Fundus camera: zeiss
Shooting center: fovea
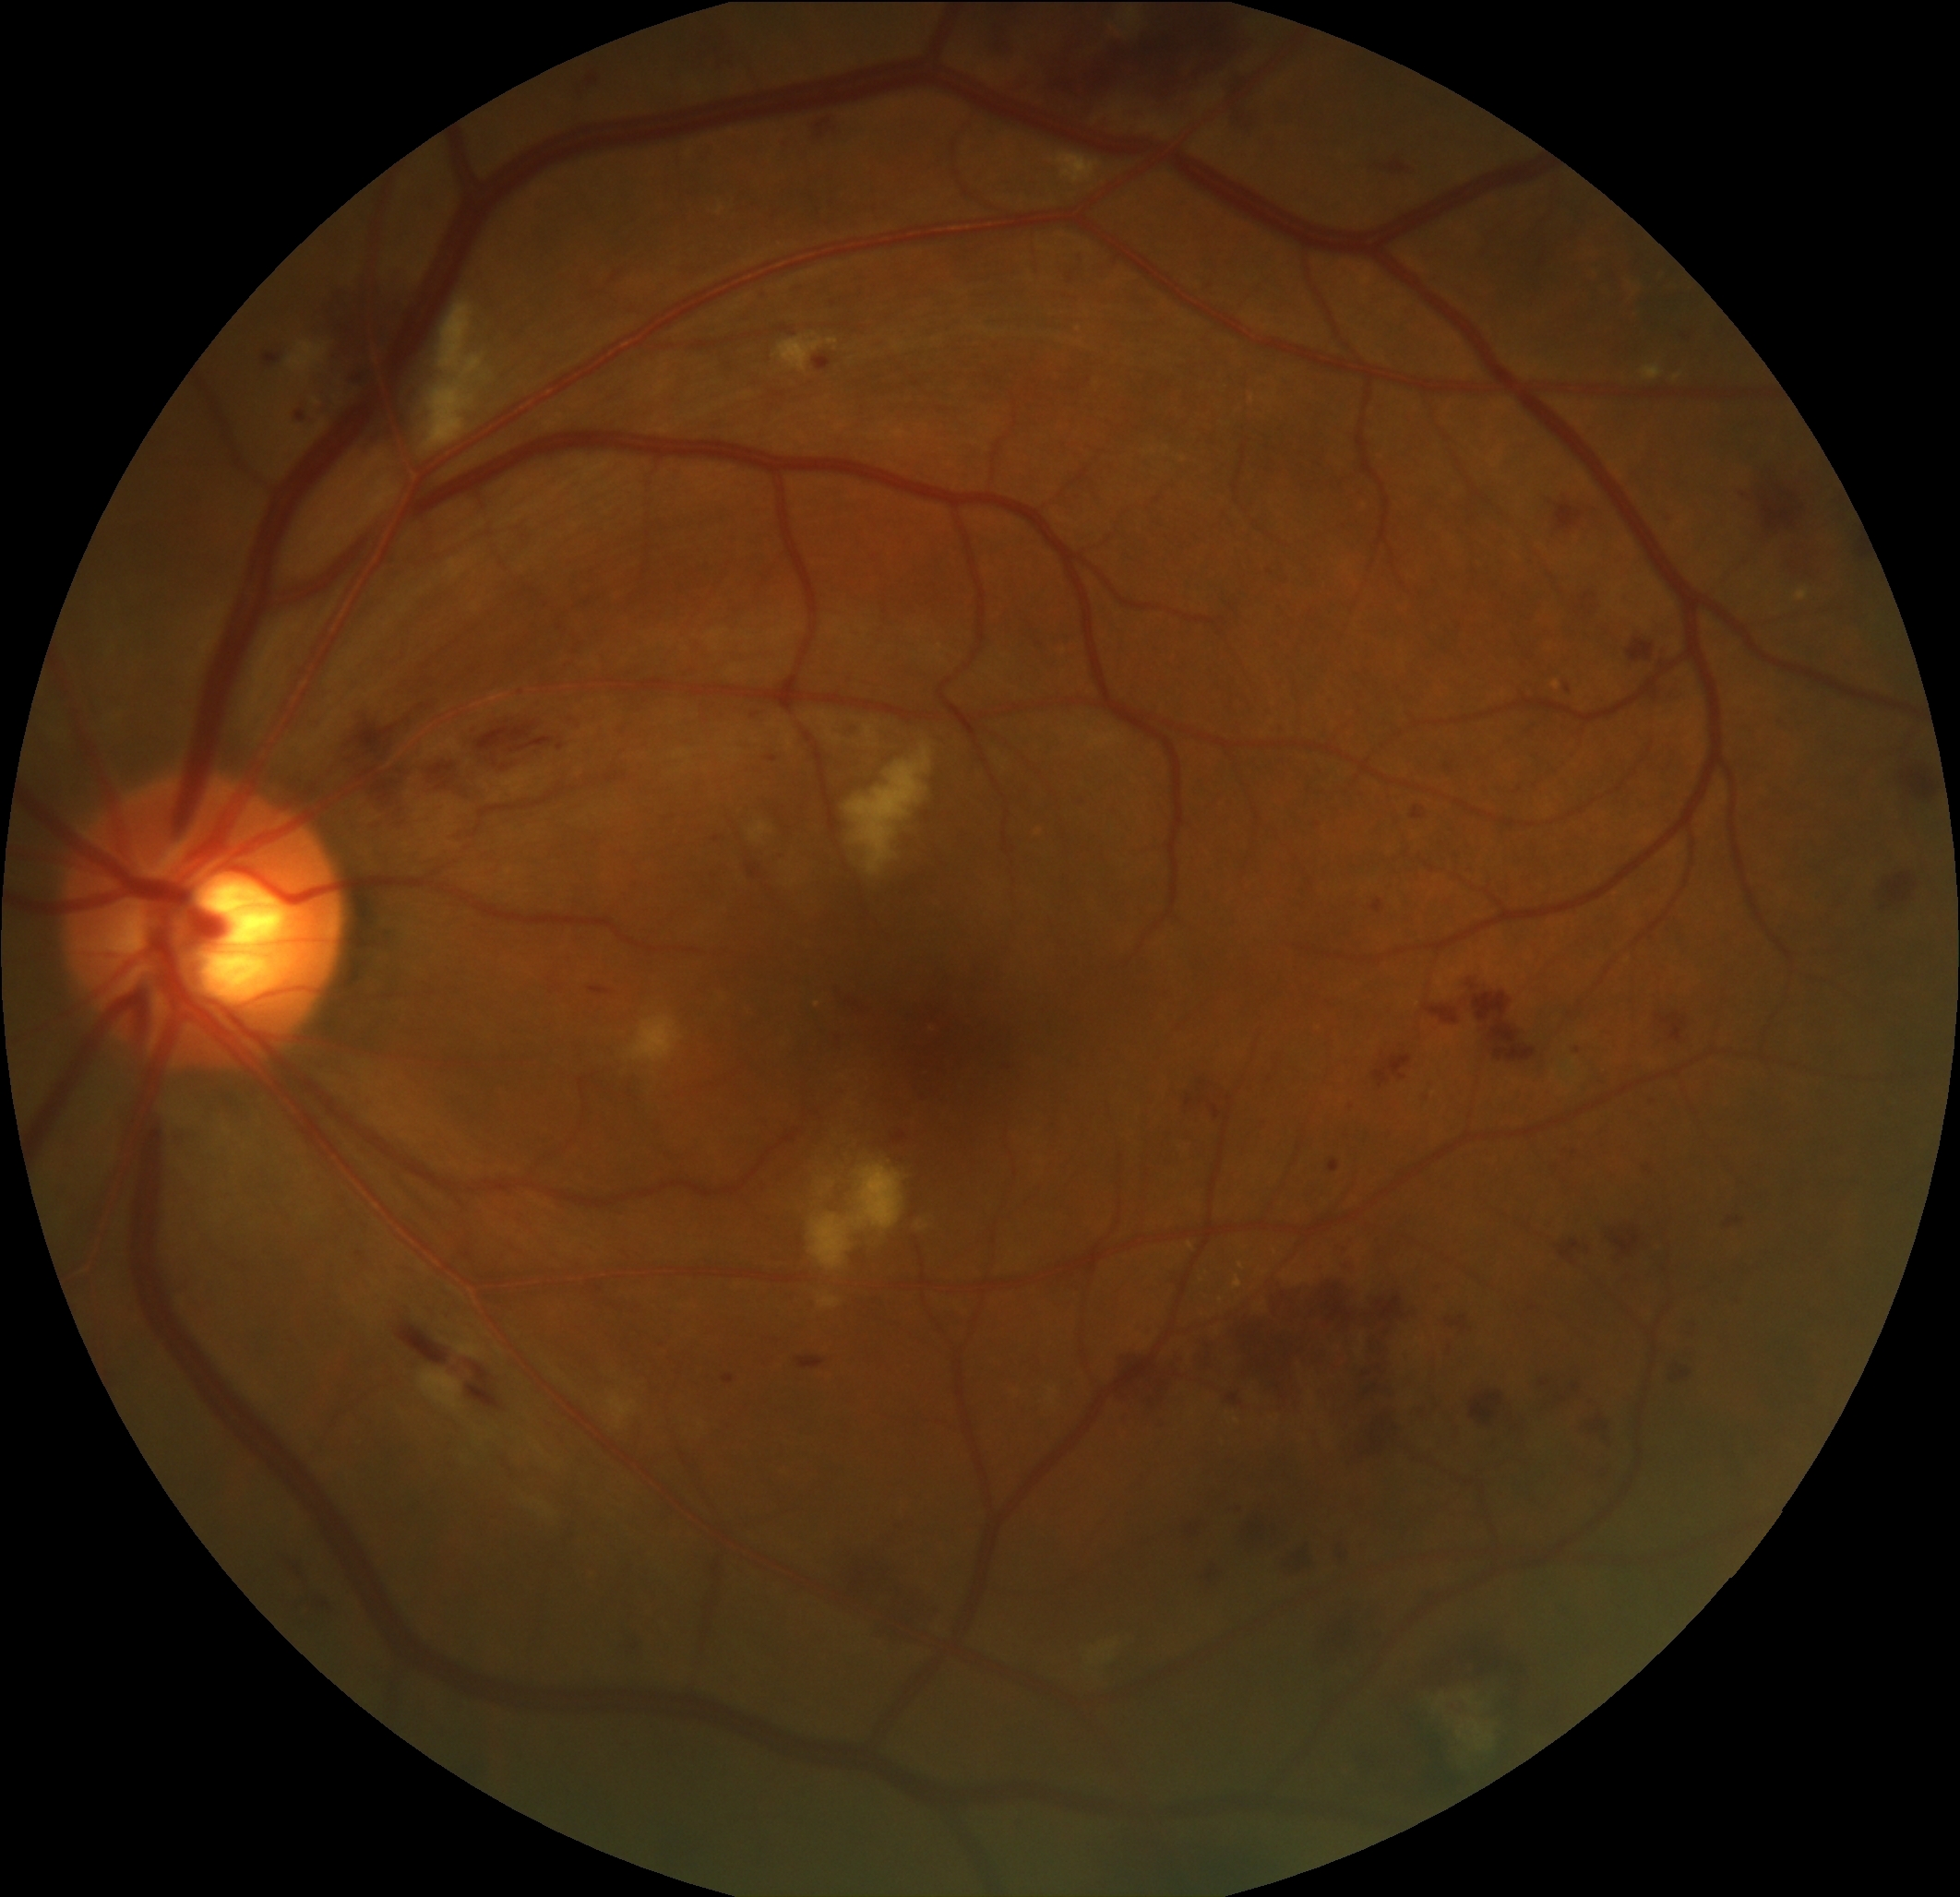
Pathologic myopia: no
Patchy retinal atrophy: absent
Retinal detachment: absent